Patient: sex M, age 52
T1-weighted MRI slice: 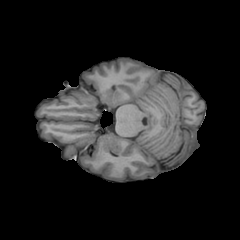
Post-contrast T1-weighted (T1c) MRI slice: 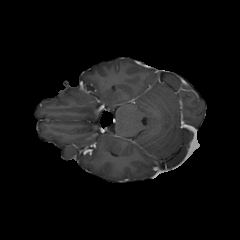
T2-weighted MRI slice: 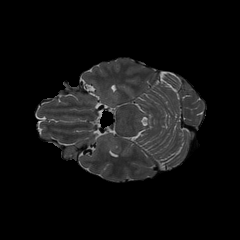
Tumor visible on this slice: no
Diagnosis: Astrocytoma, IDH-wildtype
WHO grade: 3